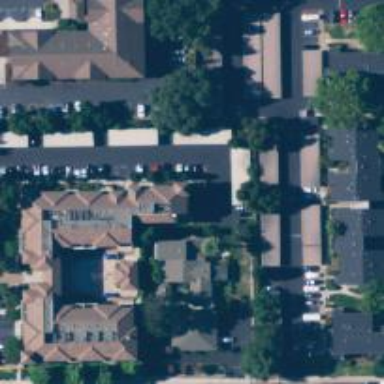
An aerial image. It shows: Residential area with apartments.